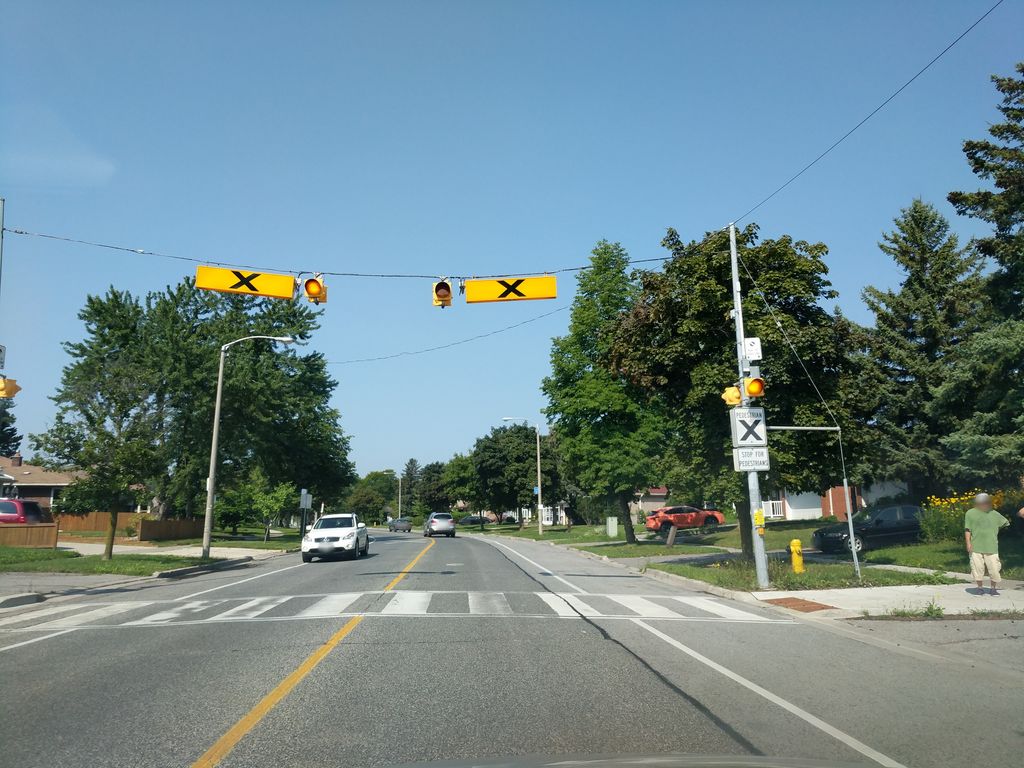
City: toronto